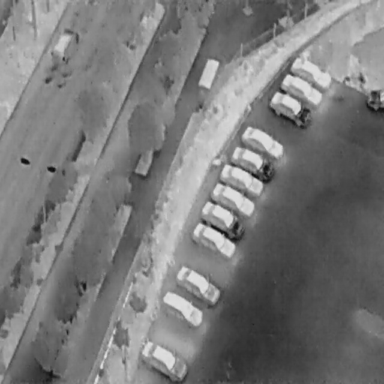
There is an OtherVehicle in the infrared image.